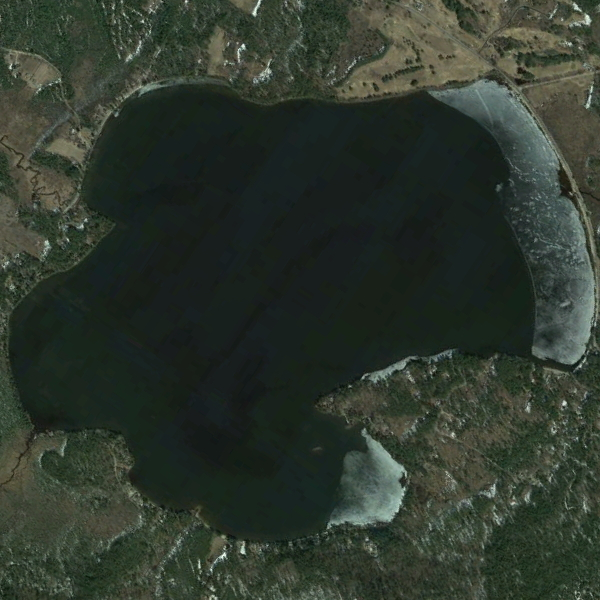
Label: Pond